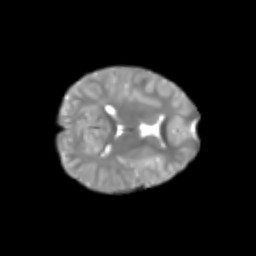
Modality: T2w
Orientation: axial
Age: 6
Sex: male
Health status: healthy